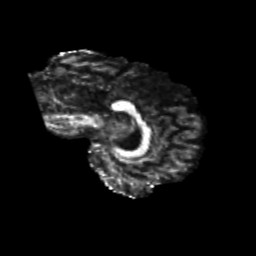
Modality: FA
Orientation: sagittal
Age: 52
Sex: male
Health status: healthy
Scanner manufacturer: siemens
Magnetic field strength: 3 T
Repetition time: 10.8 s
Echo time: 0.082 s